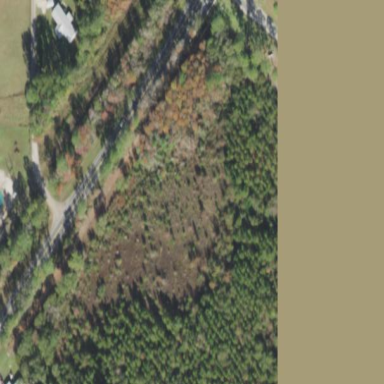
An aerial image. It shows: Mixed leaf woodland.